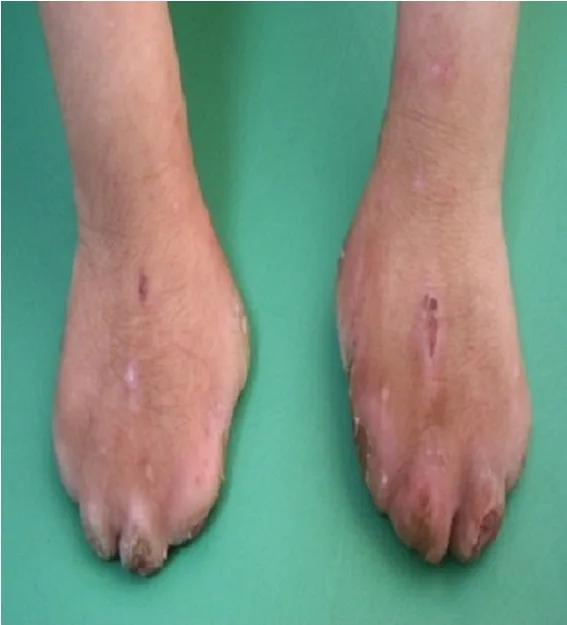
Self-mutilation of interphalangeal joints of toes in a child suffering from congenital insensitivity to pain with anhydrosis.
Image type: radiology (x_ray)